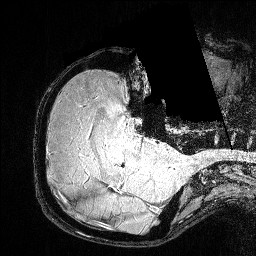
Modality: FLASH
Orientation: axial
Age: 23
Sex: male